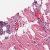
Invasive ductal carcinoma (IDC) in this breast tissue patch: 0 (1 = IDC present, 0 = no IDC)